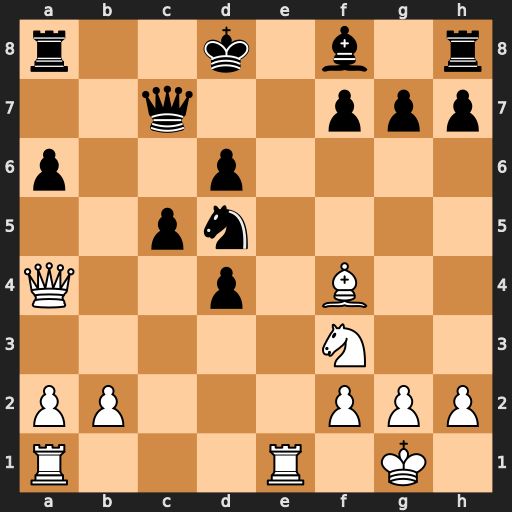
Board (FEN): r2k1b1r/2q2ppp/p2p4/2pn4/Q2p1B2/5N2/PP3PPP/R3R1K1
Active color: w
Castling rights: -
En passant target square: -
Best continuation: Re8#